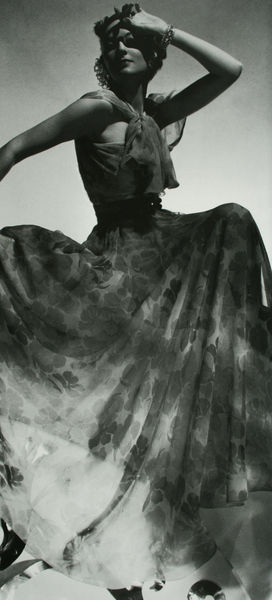
Titel: Frau im Vionnet-Kleid
Künstler: Horst P. Horst
Standort: viele Standorte
Institution: viele Standorte
Schlagwörter: dunkel, mann, schatten, weiß, frauen, menschen, bewegung, blumen, frau, grau, hell, hut, kleid, licht, männer, nase, ohr, schwarz, blüten, gürtel, schal, tuch, haube, mode, muster, rock, mütze, arme, augen, falten, gesicht, mensch, spitze, hals, pose, stoff, stoffe, tücher, spitzen, tänzerin, dekollete, ohren, schulter, beine, taille, modell, farben, farbe, drehen, falte, nasen, robe, rüsche, rüschen, knie, model, foto, fotografie, photographie, schwarzweiß, puppe, durchsichtig, fließend, schals, ärmellos, formatfüllend, wallend, stoffs, wallen, drei füße